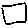
Label: square